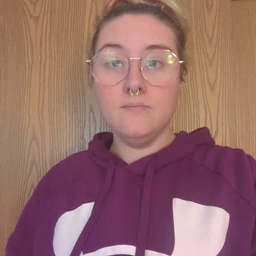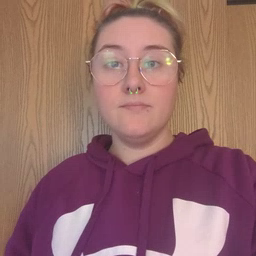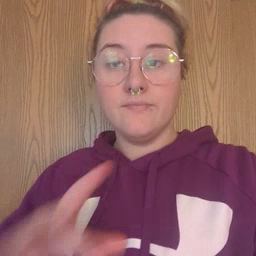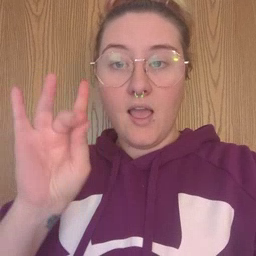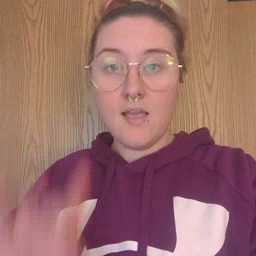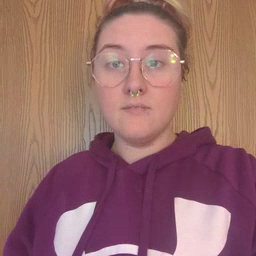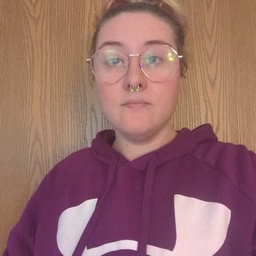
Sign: find